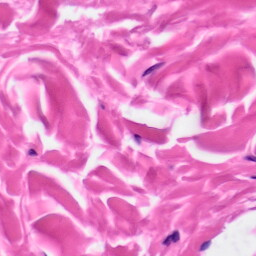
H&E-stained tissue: Skin